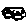
Label: car